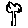
Label: tree